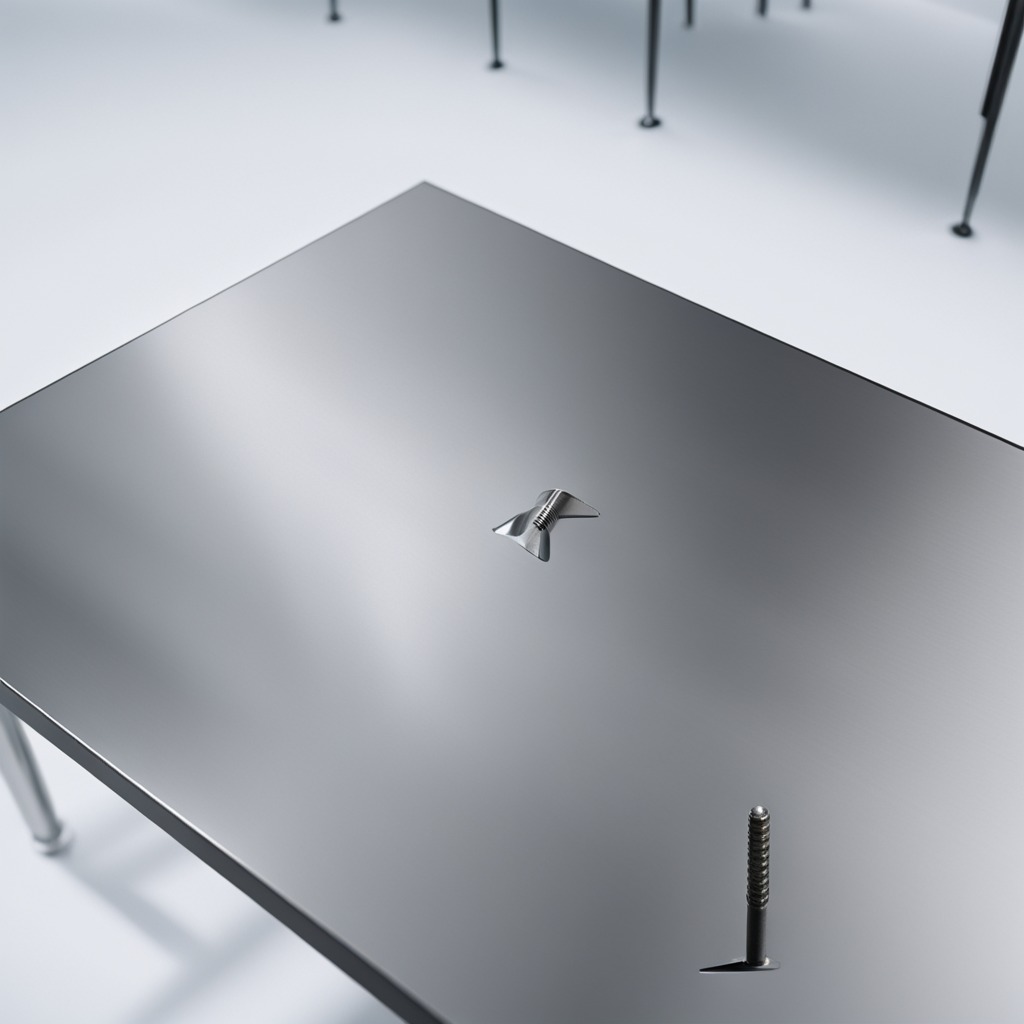
A metal screw is lying on the stainless steel table in a high-end prototyping lab.